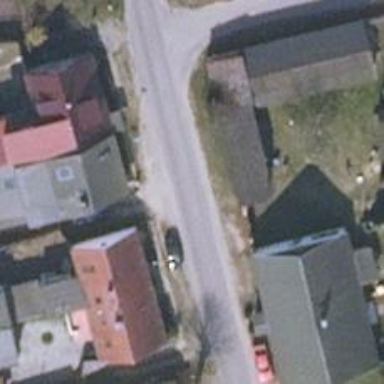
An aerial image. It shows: Smooth asphalt road in residential area.